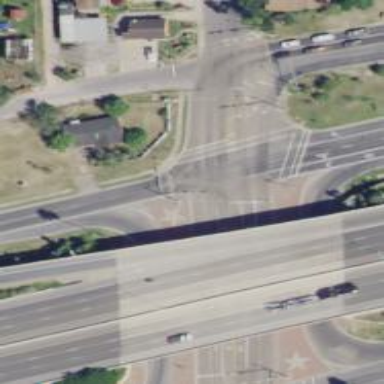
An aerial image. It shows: Secondary link road leading to turnaround junction.